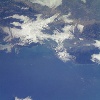
Label: water